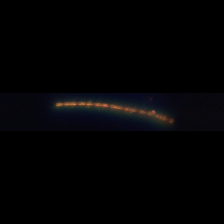
Taxon: Chaetoceros
Group: Diatoms